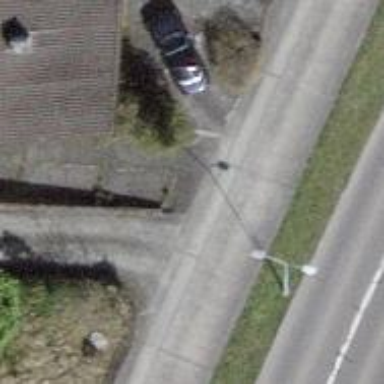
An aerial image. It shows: Unclassified road with concrete surface.